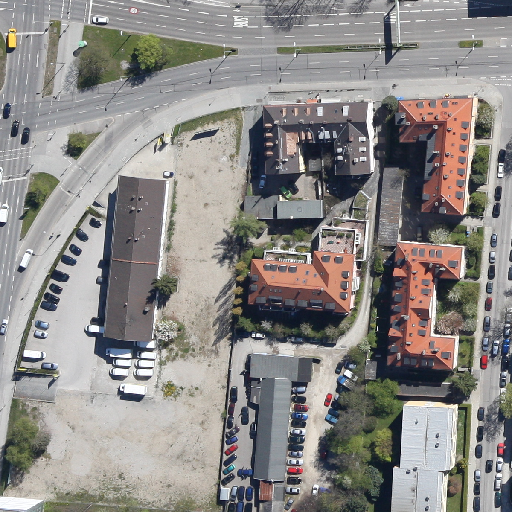
Referring expression: heavy-duty vehicle in the parking area